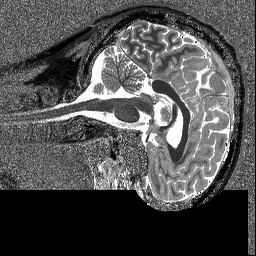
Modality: T1map
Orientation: sagittal
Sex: male